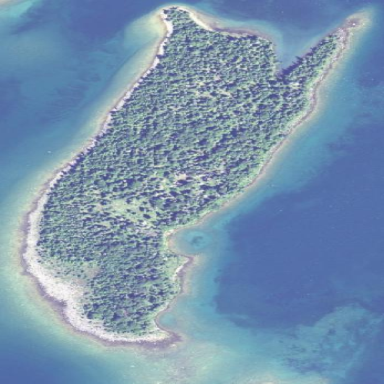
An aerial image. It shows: Islet.